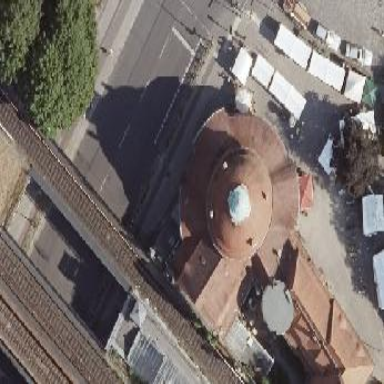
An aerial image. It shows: Commercial building with interesting onion-shaped roof.